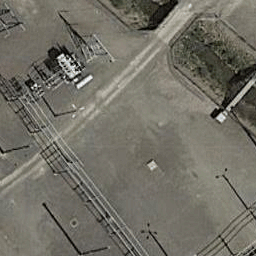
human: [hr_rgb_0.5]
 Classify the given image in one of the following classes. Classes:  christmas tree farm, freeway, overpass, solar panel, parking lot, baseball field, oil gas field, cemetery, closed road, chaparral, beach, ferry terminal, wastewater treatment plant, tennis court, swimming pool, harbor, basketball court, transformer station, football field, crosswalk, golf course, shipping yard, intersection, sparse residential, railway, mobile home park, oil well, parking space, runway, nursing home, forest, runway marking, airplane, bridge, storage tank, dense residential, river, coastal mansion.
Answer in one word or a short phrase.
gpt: transformer station